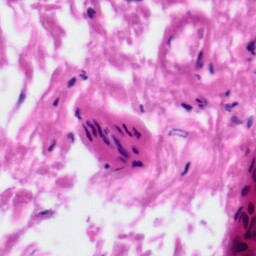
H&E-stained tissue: Tonsil